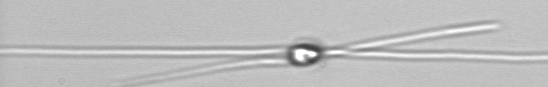
Label: Chaetoceros_danicus